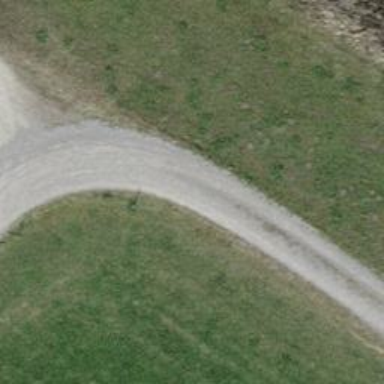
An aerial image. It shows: Track with grade2 pebblestone surface.